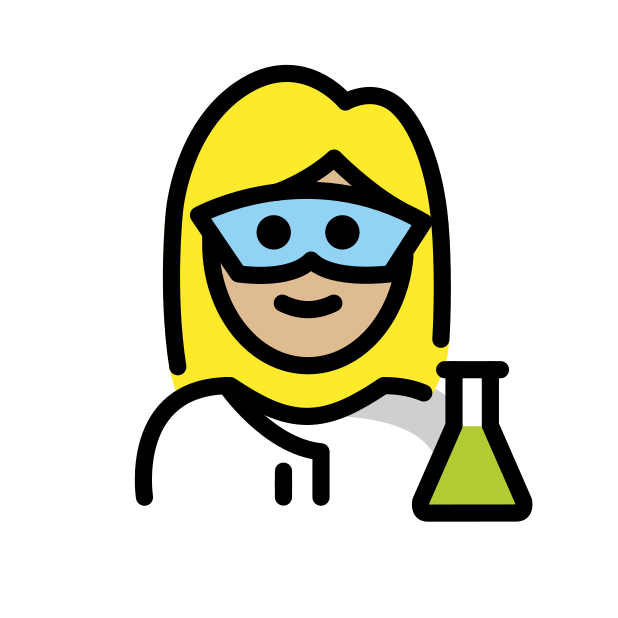
woman scientist: medium-light skin tone